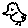
Label: bird